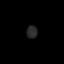
Tissue: lung
Cell type: Endothelial cells
Senescence score: 0.6416
Nuclear area (px): 135
Mean DAPI intensity: 40.489